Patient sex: M
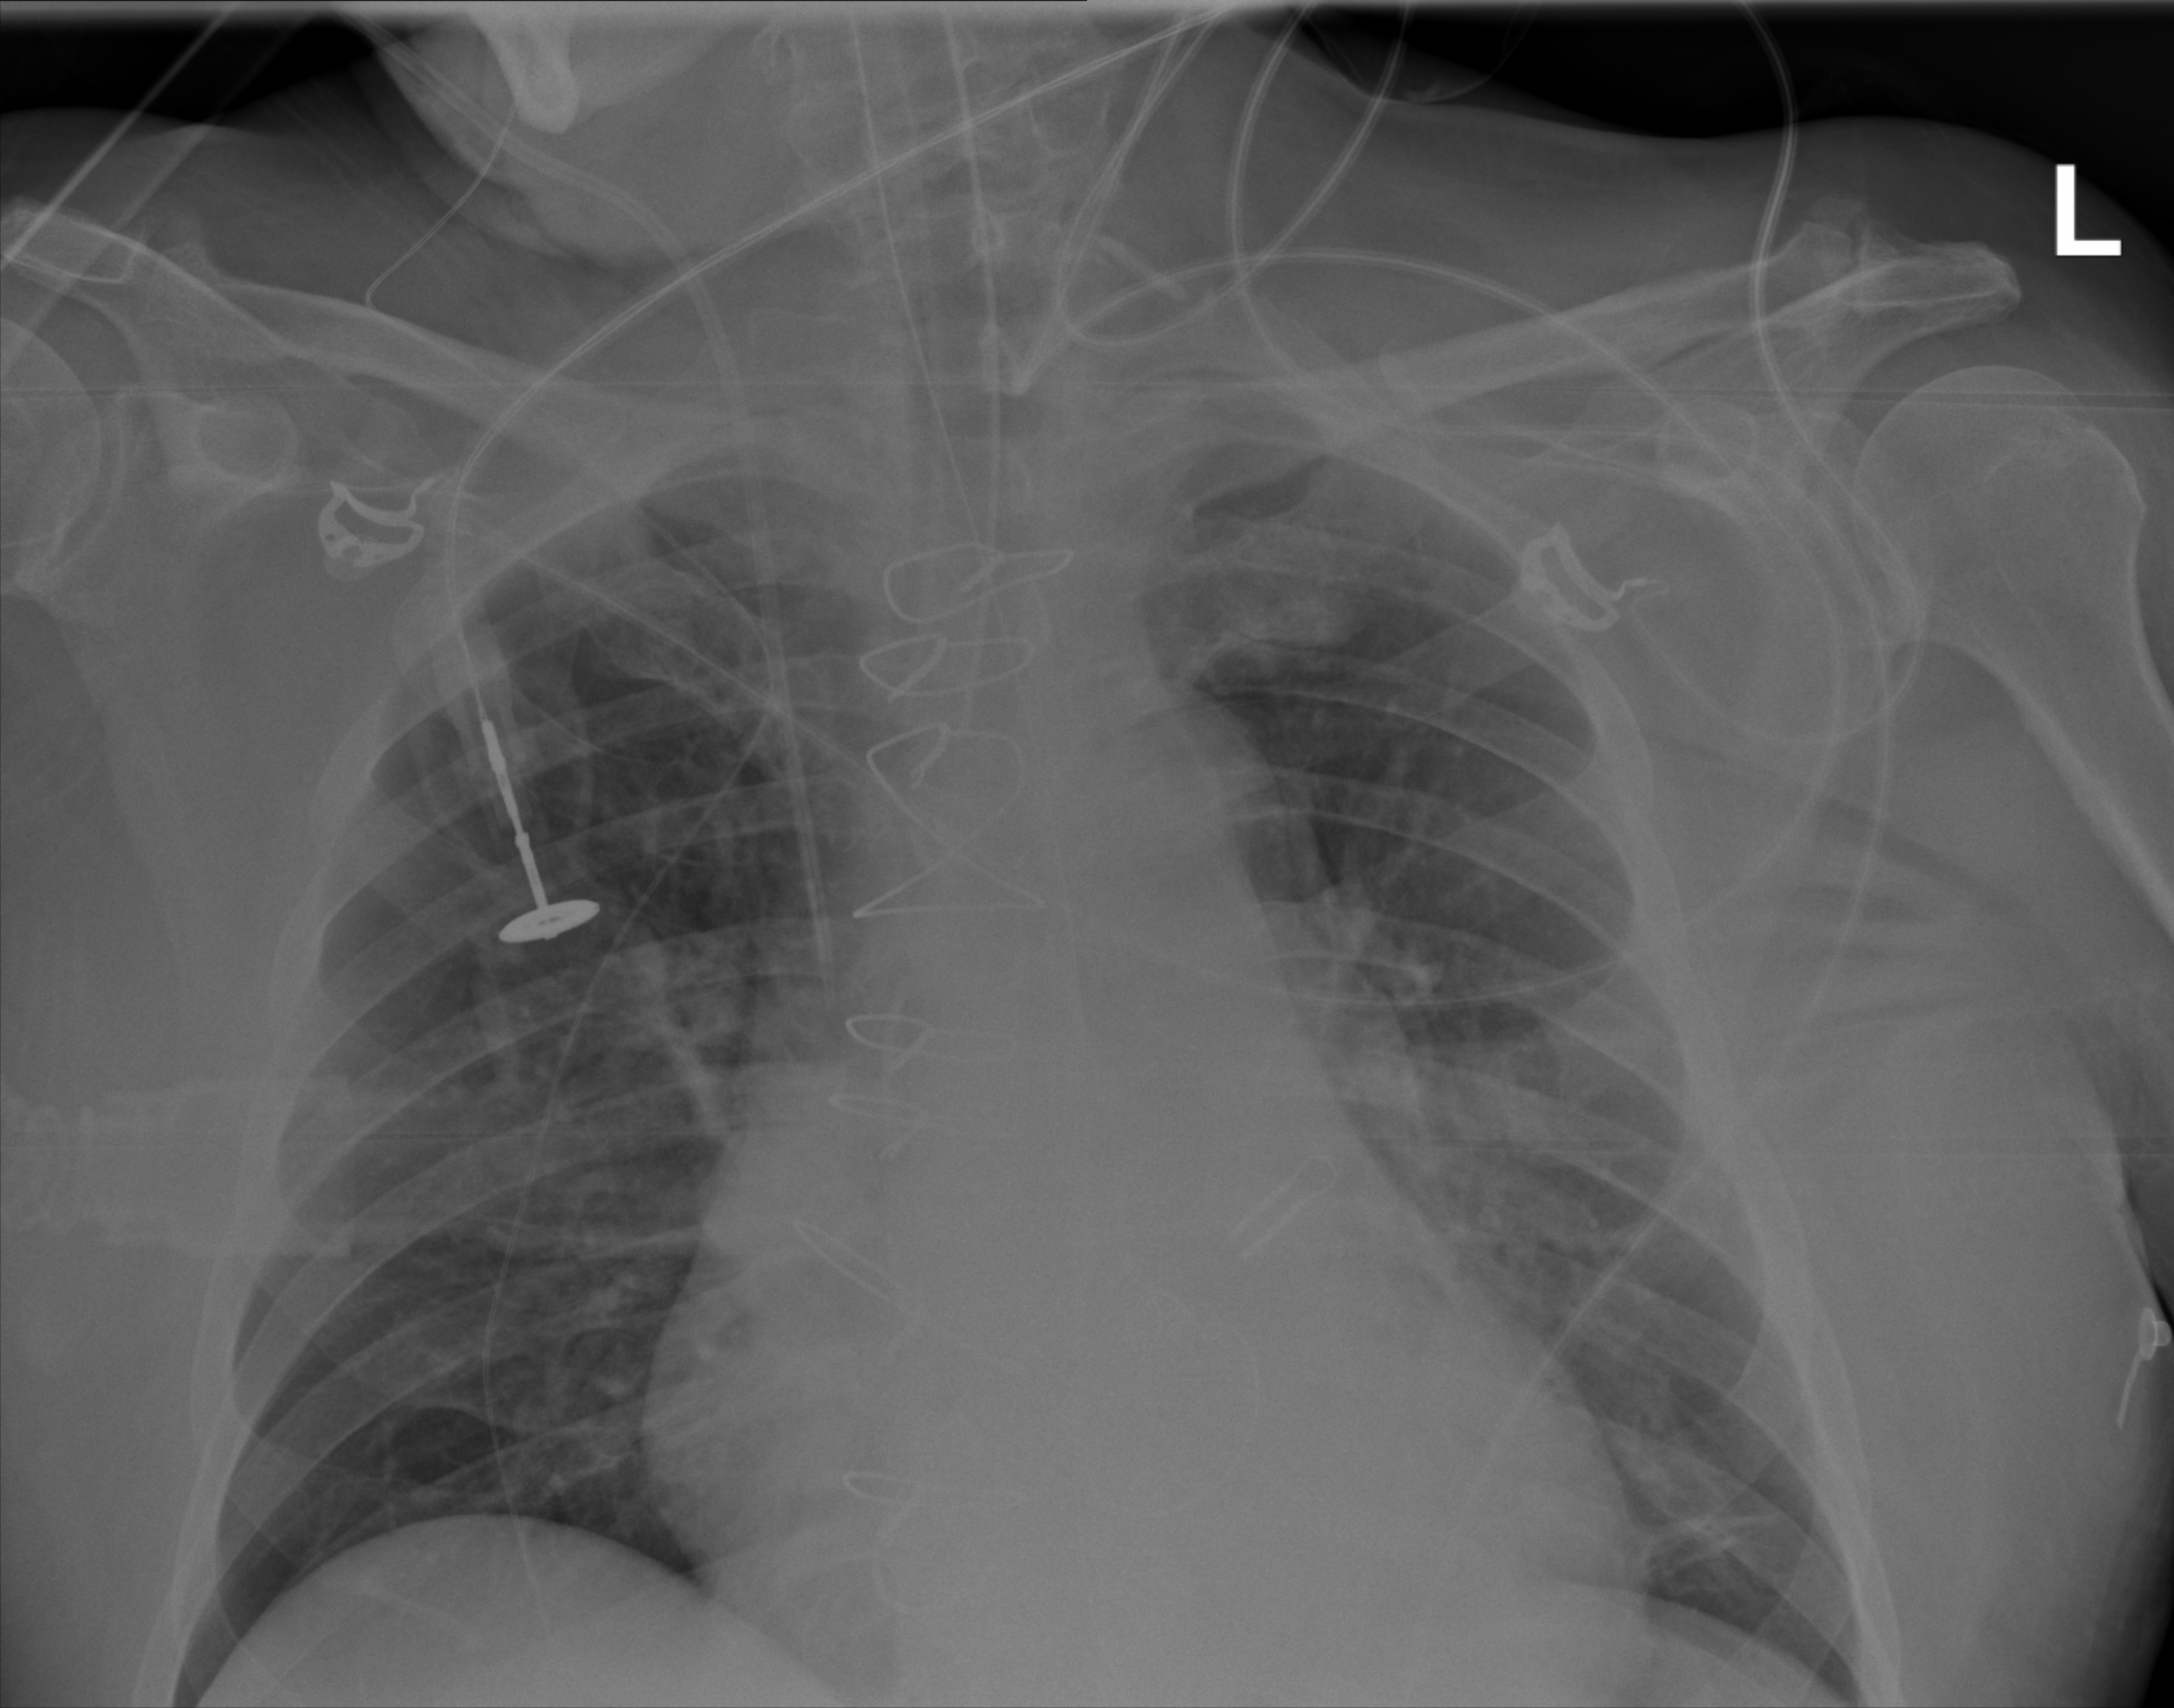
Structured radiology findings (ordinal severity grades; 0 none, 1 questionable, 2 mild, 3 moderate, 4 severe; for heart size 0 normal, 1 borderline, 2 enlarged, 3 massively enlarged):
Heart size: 2
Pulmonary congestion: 2
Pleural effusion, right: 0
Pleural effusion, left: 0
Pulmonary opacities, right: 0
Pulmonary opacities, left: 2
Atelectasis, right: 0
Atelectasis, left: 2